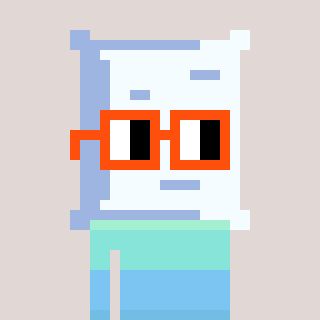
a pixel art character with square orange glasses, a pillow-shaped head and a grayscale-colored body on a warm background